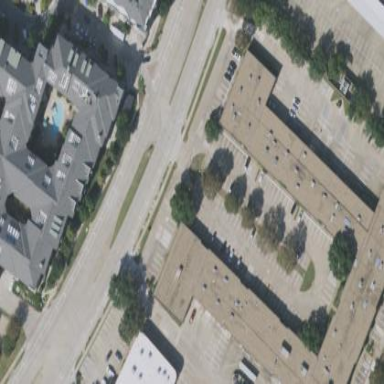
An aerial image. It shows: Commercial building.